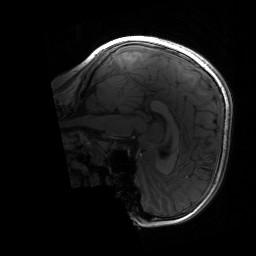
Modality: T1w
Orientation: sagittal
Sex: male
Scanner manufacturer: siemens
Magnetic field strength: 3 T
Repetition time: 1.9 s
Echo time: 0.00243 s